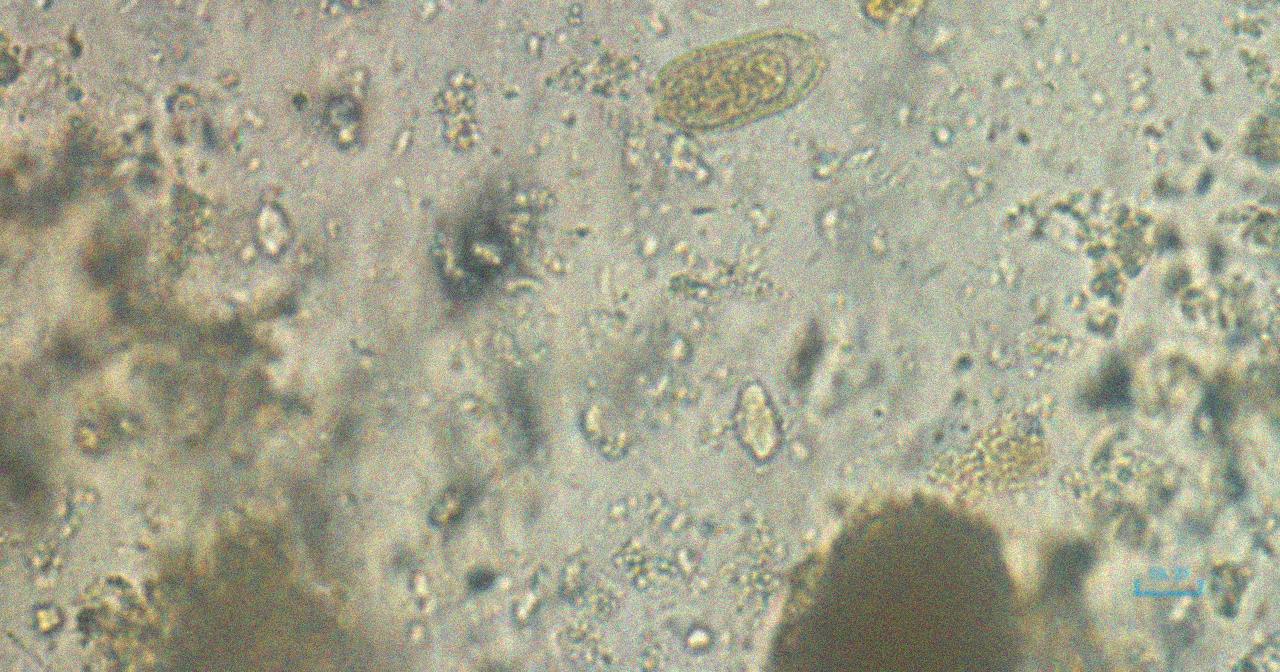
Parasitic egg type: Capillaria philippinensis